Field crop: tomato
Growth stage: 2
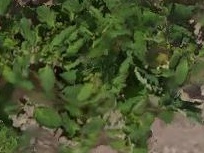
Species: tomato